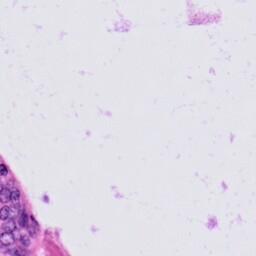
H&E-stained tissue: Prostate